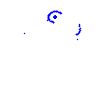
Particle: kaon